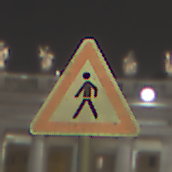
Verkehrszeichen: FussgaengerRechts
Umgebung: Outdoor, Urban
Tageszeit: Night
Wetter: PartlyCloudy
Licht: Artificial
Jahreszeit: NotSpecified
Kontrast: HighContrast